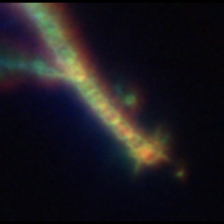
Taxon: Chaetoceros
Group: Diatoms